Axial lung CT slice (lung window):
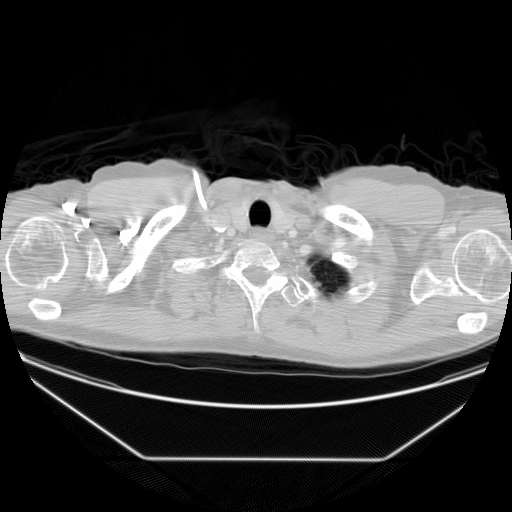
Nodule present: no